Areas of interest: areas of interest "Car Dealership"
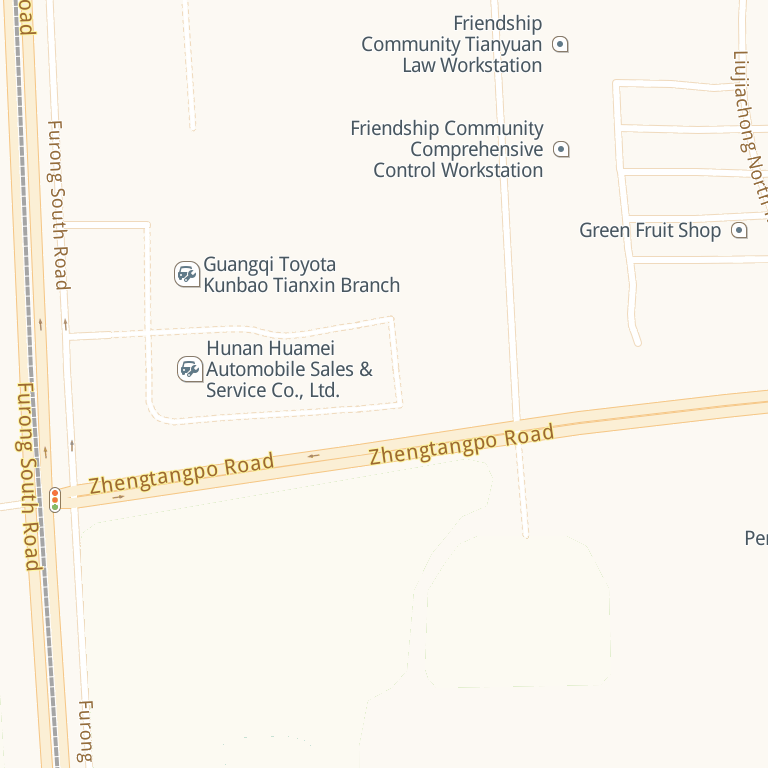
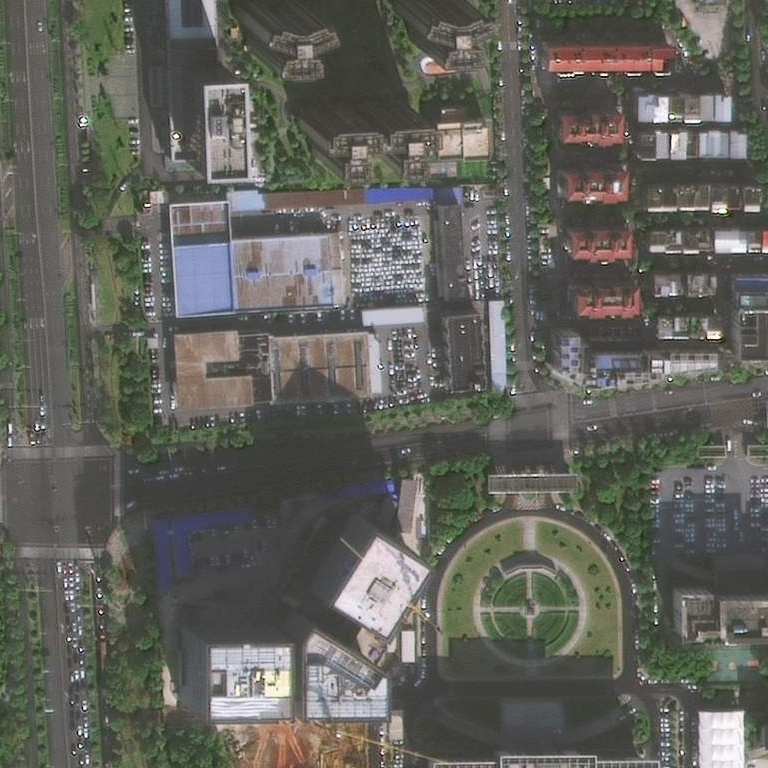